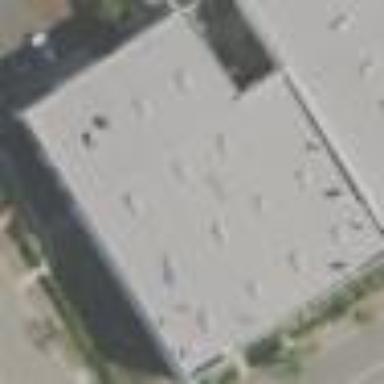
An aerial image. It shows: Warehouse.